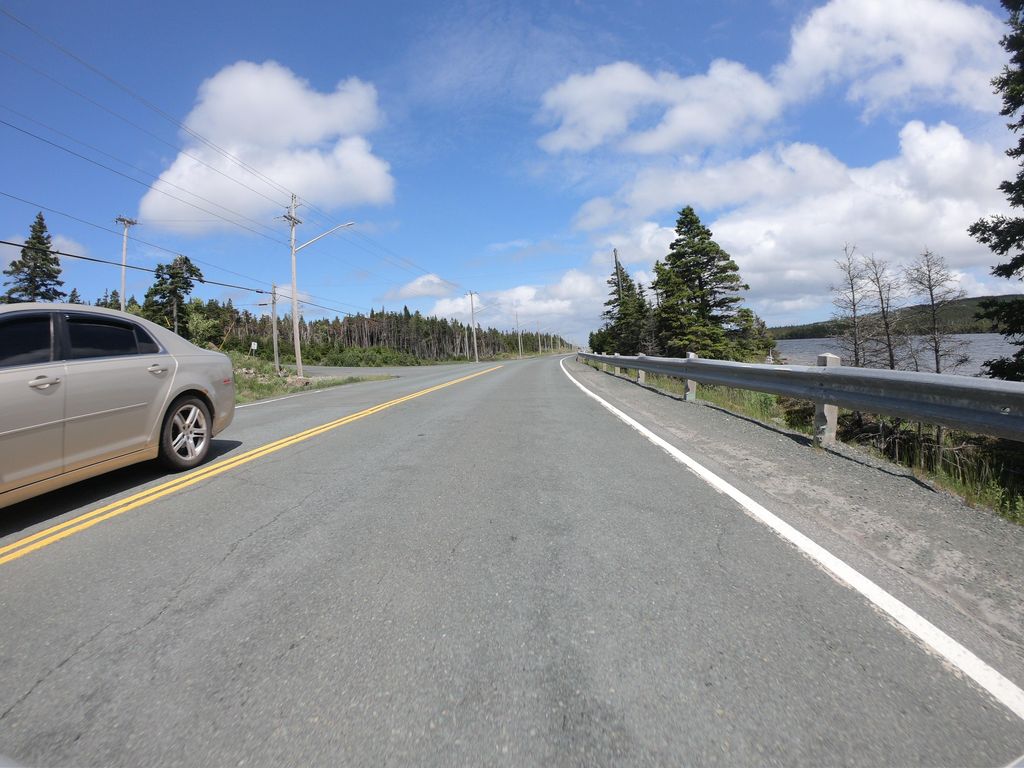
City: st_johns